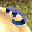
Label: 3